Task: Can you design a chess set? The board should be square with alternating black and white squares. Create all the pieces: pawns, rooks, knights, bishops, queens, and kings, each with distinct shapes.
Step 4454:
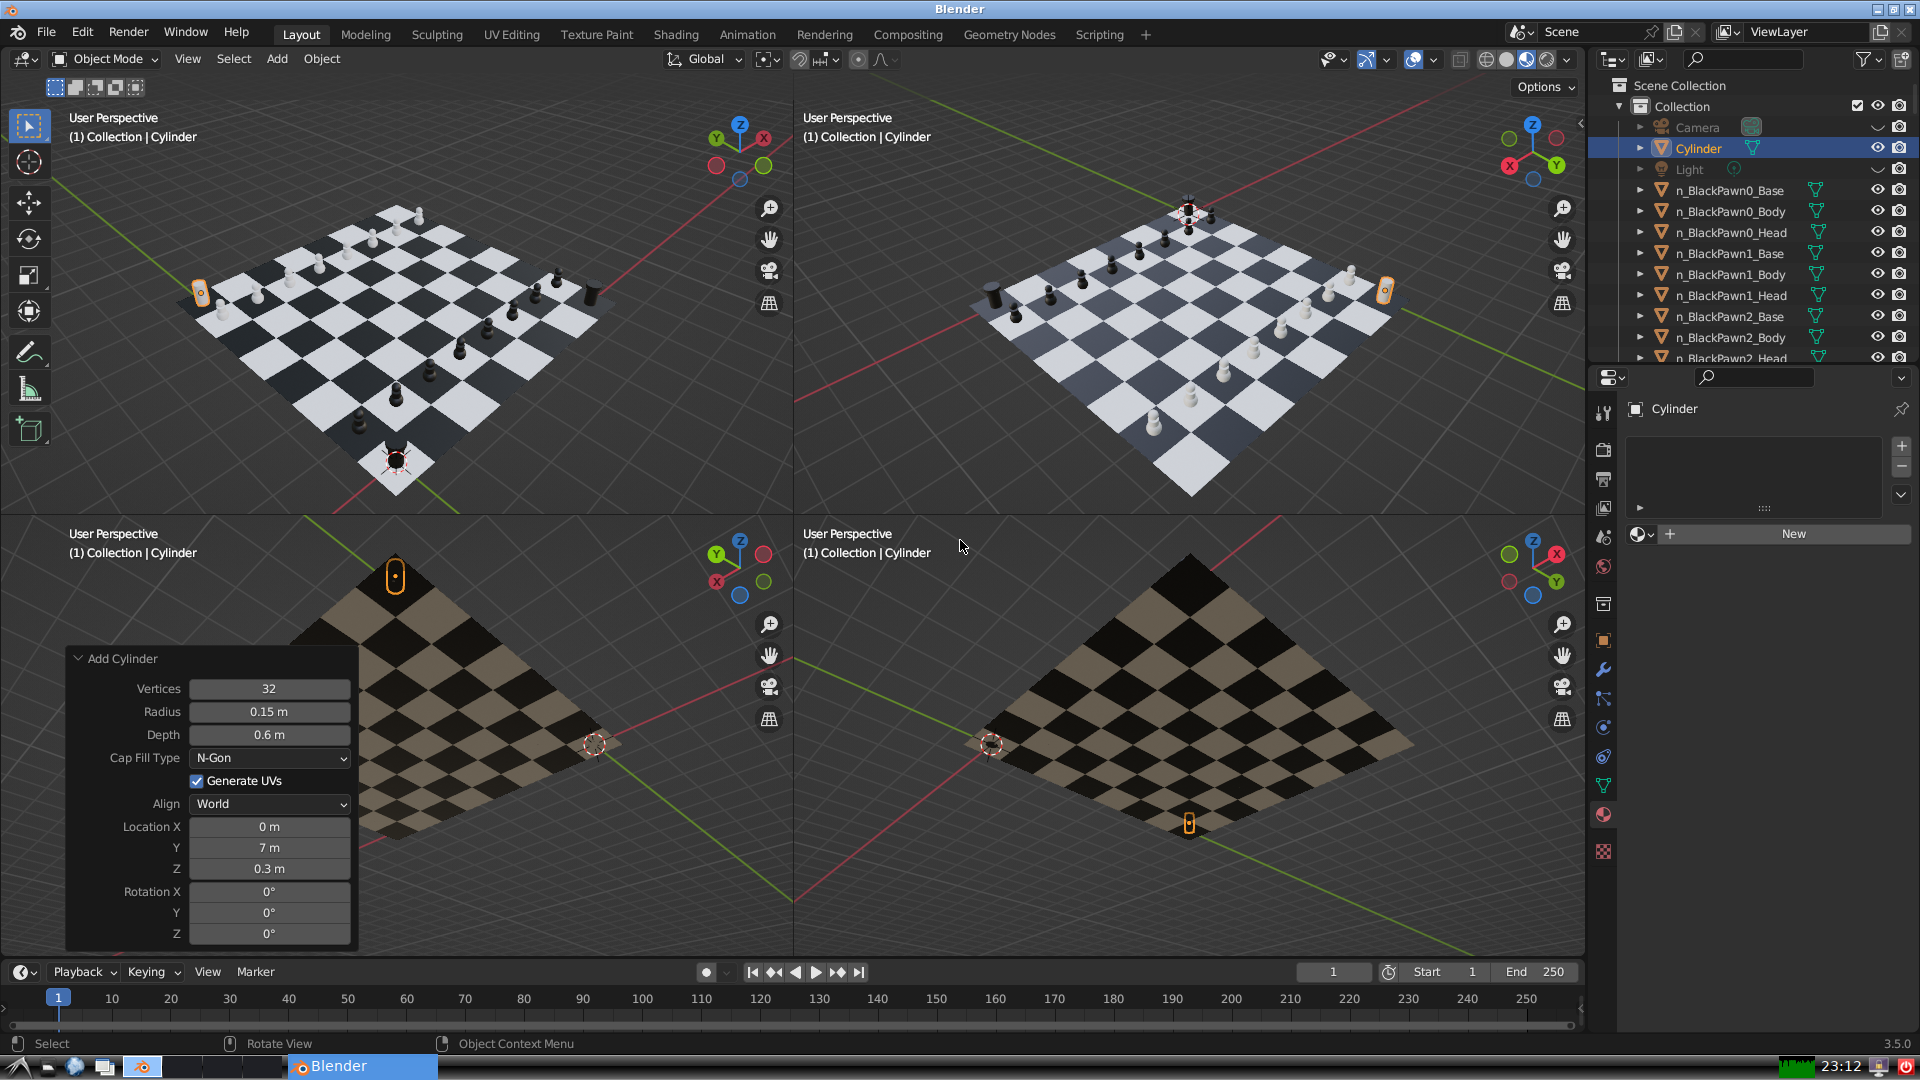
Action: {"mouse_move": [1608, 631]}